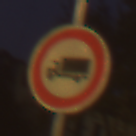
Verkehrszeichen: VerbotFuerKraftfahrzeugeUeberDreiKommaFuenfTonnen
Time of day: Night
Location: Outdoor (Urban)
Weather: Clear
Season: NotSpecified
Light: Artificial